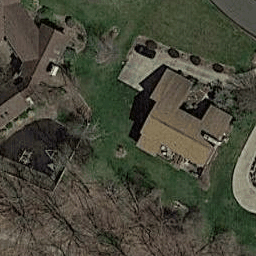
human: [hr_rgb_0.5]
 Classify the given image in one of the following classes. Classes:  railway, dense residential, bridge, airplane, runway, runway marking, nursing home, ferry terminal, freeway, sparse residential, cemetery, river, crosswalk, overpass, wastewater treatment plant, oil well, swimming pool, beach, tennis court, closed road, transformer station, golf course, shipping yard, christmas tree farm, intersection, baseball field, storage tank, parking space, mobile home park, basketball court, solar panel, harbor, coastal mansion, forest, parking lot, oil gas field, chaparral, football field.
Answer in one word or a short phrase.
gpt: sparse residential